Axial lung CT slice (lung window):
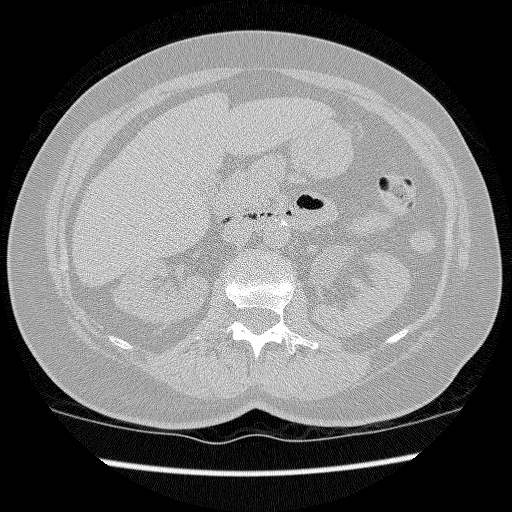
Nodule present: no